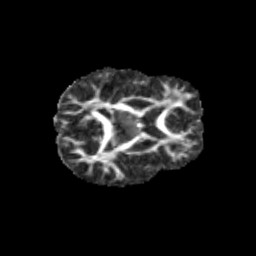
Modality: FA
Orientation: axial
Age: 13
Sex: female
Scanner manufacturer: siemens
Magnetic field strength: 3 T
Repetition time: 3.8 s
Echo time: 0.07 s